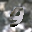
Label: 9